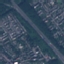
Label: Highway